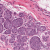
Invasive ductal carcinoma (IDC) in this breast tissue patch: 0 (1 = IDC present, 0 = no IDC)